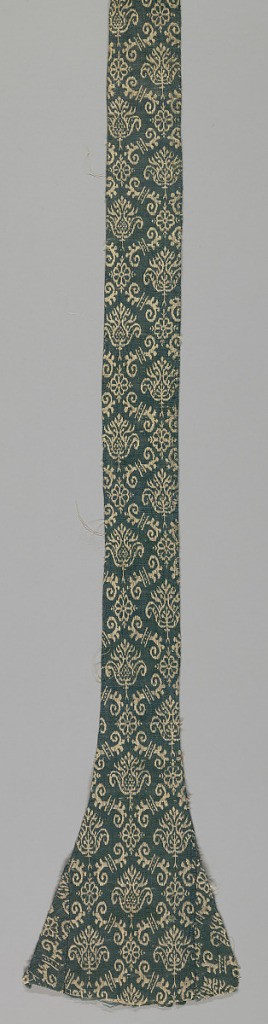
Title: Stole fragments
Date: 16th–17th century
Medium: wool, linen Technique: two interconnected structures
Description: Two parts of a stole, formerly joined, in blue-green and off-white. Design has small-scale palmettes framed by banded S-curves in off-white on a blue ground.